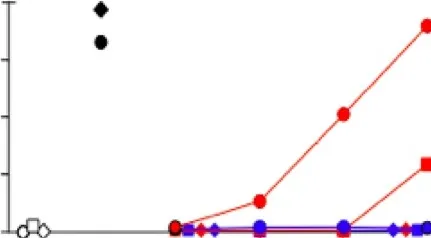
Expression of CD63 on basophils in Patient 1, an atopic control, and a non-atopic control, after incubation with American and Korean ginseng.
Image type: pathology (immunostaining)